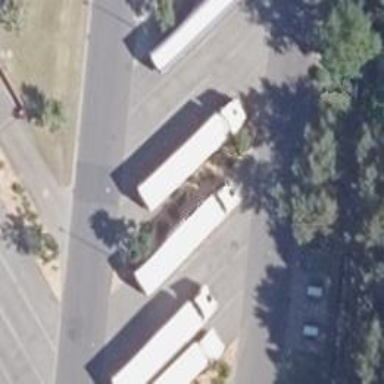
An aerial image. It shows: Parking space designated for heavy goods vehicles.